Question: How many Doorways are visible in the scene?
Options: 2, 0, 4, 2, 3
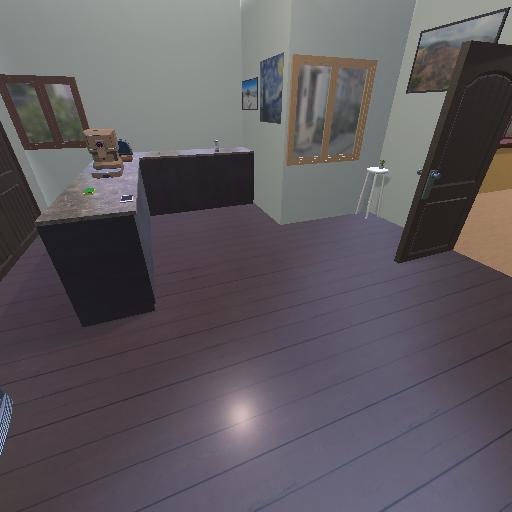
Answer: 2